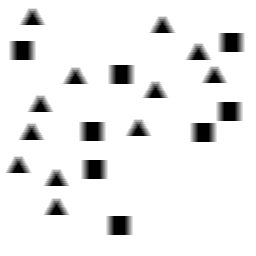
Squares: 8
Triangles: 12
Stars: 0
Total shapes: 20